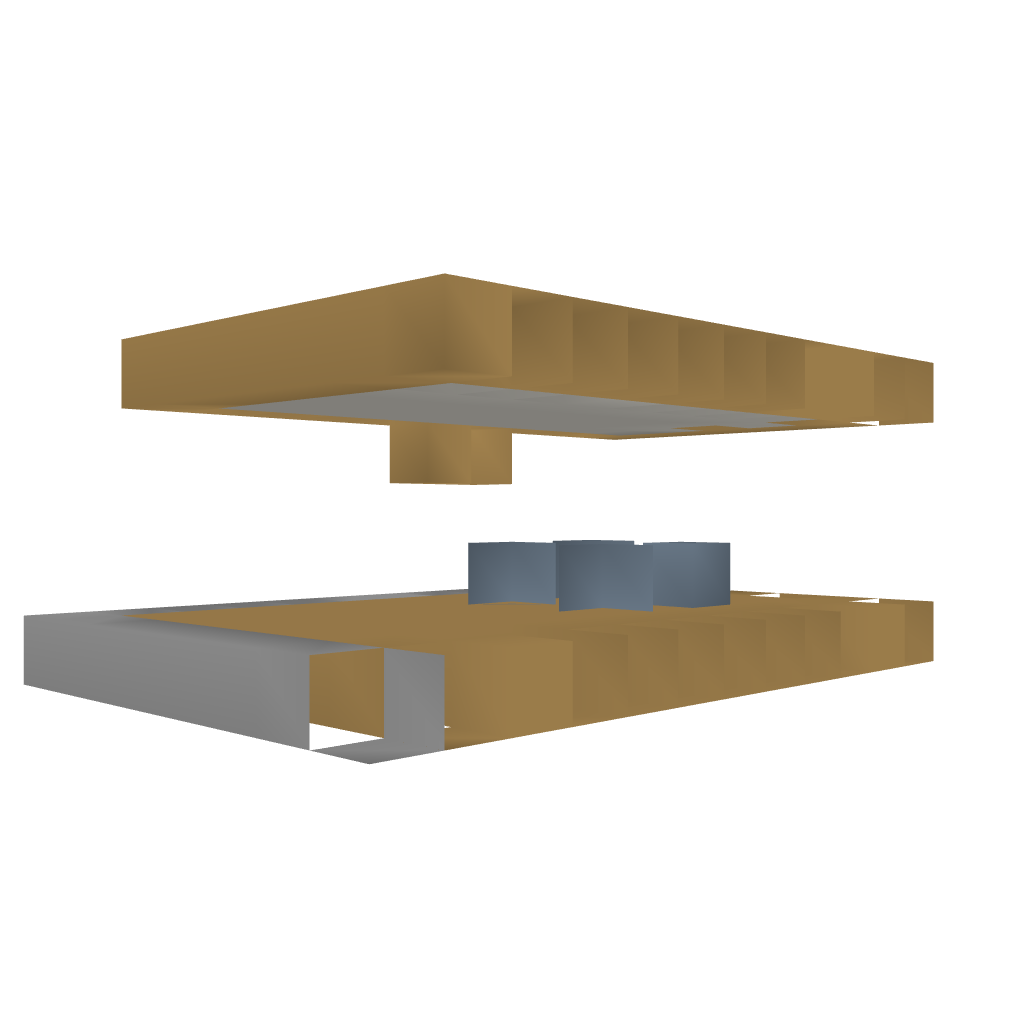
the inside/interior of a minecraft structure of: Schoolhouse